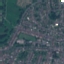
Label: Residential